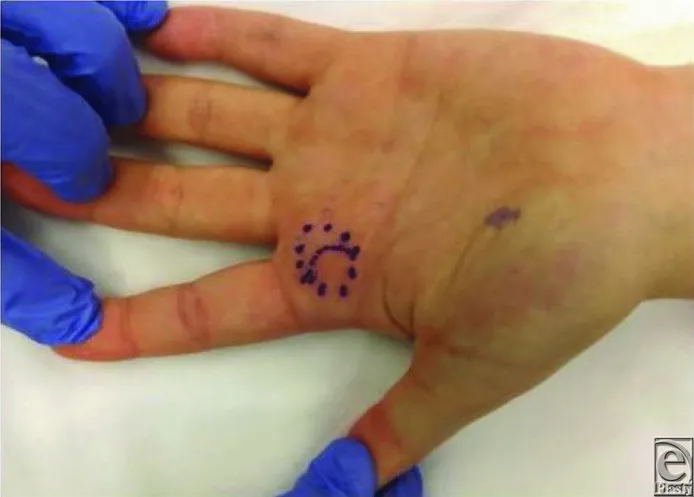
Preoperative photograph of the patient displaying the location and size of the palpable lesion, outlined at the base of the palmer aspect of the left index finger.
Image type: medical_photograph (other_medical_photograph)